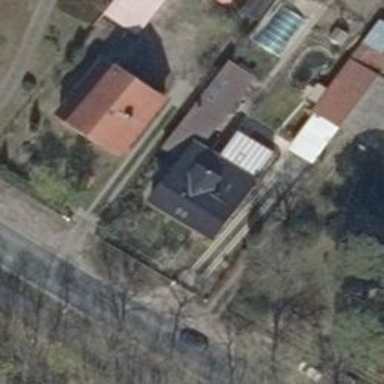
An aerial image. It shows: Simple and straightforward house.